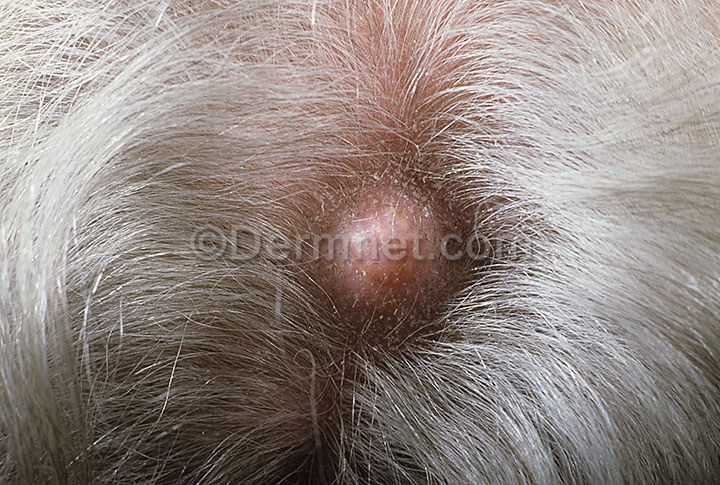
Disease: Seborrheic Keratoses and other Benign Tumors